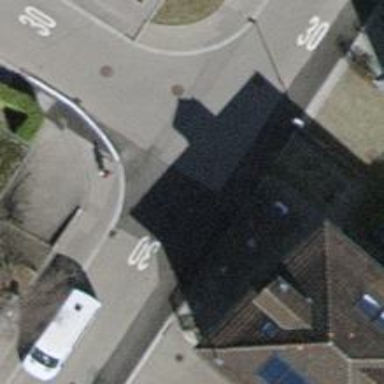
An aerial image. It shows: Smooth asphalt road in residential area.